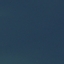
Land use / land cover class: SeaLake